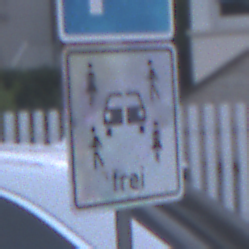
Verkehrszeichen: CarsharingfahrzeugeFrei
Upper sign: Parken
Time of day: SunriseSunset
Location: Outdoor (Urban)
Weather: PartlyCloudy
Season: NotSpecified
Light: Natural